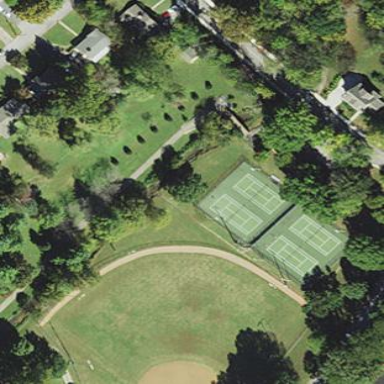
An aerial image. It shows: Tennis court on pitch designated for leisure land.